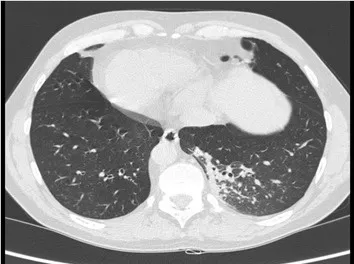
CT-scan performed in patient #3 during hospitalization for pneumonia in lower left lobe.
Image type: radiology (ct)